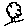
Label: tree